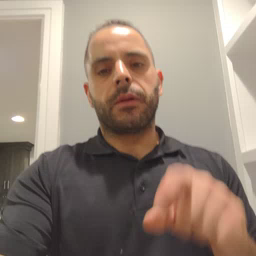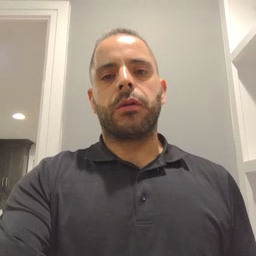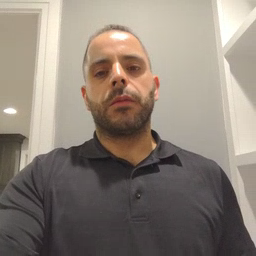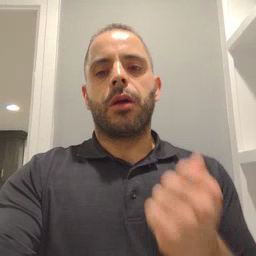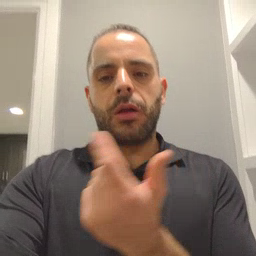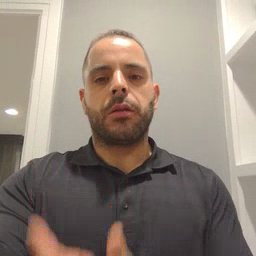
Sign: all